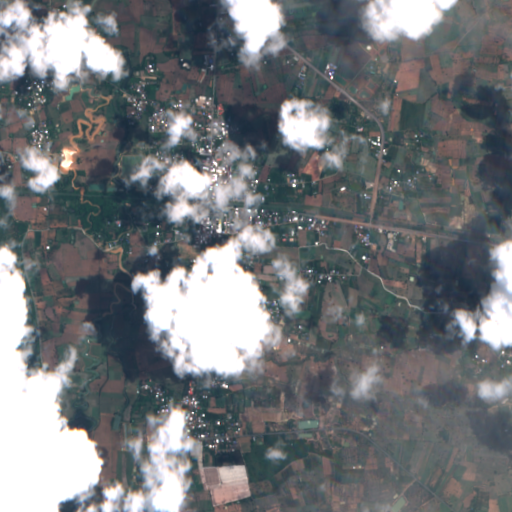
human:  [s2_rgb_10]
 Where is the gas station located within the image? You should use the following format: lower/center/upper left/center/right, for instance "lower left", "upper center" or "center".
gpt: The gas station is located in the upper center of the image.
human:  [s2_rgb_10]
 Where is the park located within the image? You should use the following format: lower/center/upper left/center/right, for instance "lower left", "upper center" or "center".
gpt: The park is located in the center of the image.
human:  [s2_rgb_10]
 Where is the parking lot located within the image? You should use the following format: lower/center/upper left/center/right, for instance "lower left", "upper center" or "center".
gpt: The parking lot is located in the upper center of the image.
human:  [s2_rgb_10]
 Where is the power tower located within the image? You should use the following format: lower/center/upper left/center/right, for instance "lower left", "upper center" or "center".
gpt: The power tower is located in the upper of the image.
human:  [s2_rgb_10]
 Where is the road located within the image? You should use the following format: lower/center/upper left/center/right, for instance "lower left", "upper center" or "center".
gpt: There is no road in the image.